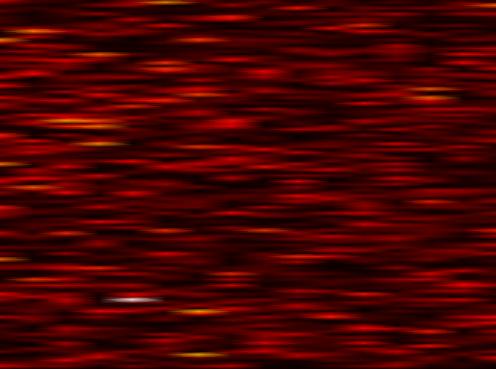
Label: FBMC